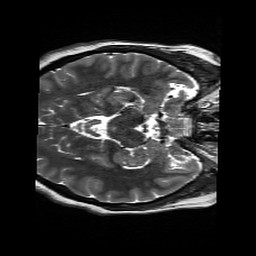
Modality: T2w
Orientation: axial
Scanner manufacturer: siemens
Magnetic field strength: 3 T
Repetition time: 13.52 s
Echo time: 0.088 s